Field crop: maize
Growth stage: 2
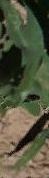
Species: maize